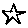
Label: star